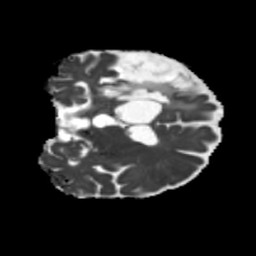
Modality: MD
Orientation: coronal
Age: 64
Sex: male
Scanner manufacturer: siemens
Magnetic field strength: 3 T
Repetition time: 5.25 s
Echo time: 0.08 s